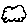
Label: cloud